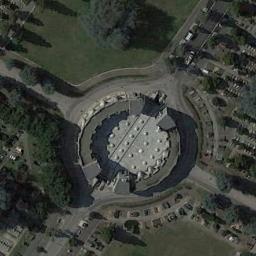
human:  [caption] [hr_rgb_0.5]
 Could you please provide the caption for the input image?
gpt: The roundabout is on the grass next to trees .

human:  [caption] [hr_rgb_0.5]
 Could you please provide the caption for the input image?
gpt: The roundabout connects four roads and some buildings are in the middle of the roundabout .

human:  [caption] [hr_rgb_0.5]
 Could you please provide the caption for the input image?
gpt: There are several moving vehicles on the road at the roundabout  There are some trees and a large lawn around the roundabout  Many cars are parked in the open space beside the roundabout .

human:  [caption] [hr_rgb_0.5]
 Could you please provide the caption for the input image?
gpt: There are many trees beside the roundabout .

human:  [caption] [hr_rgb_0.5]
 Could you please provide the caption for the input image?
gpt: There are green trees and lawns near the roundabout .